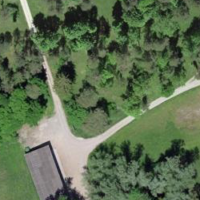
EUNIS habitat code: 44
Species observed at this site:
Prunus padus